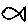
Label: fish